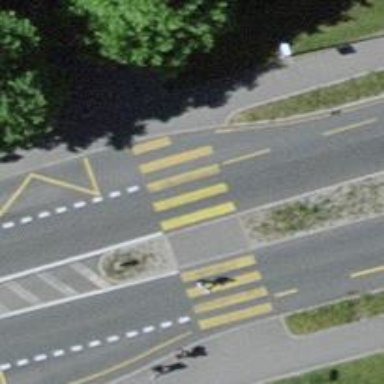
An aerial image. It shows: Kerb serving as barrier.